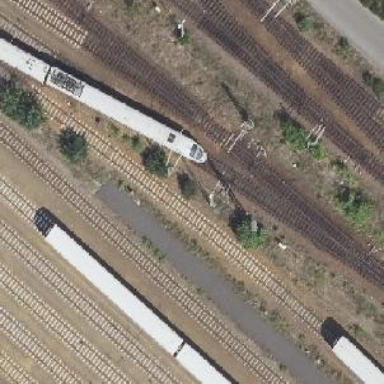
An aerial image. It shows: Railway switch.